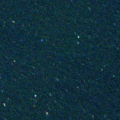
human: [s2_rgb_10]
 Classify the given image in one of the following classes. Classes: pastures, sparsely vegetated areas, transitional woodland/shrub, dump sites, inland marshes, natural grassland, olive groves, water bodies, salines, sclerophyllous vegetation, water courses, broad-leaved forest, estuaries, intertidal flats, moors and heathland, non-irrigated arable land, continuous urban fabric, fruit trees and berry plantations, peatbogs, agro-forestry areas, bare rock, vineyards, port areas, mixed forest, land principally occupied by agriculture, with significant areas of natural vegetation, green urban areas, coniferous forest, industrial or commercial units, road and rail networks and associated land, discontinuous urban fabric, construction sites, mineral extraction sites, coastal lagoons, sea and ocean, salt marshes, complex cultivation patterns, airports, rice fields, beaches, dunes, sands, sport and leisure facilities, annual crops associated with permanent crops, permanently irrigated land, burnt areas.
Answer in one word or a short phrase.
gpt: sea and ocean